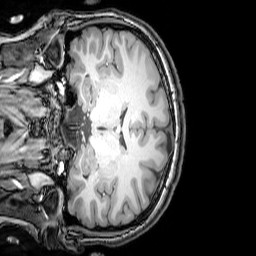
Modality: T1w
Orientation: coronal
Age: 24
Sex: female
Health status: healthy
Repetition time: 0.081 s
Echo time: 0.037 s